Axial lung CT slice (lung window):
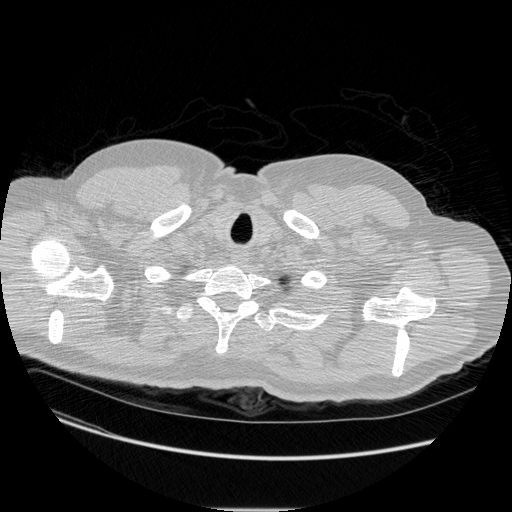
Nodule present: no